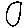
Label: circle